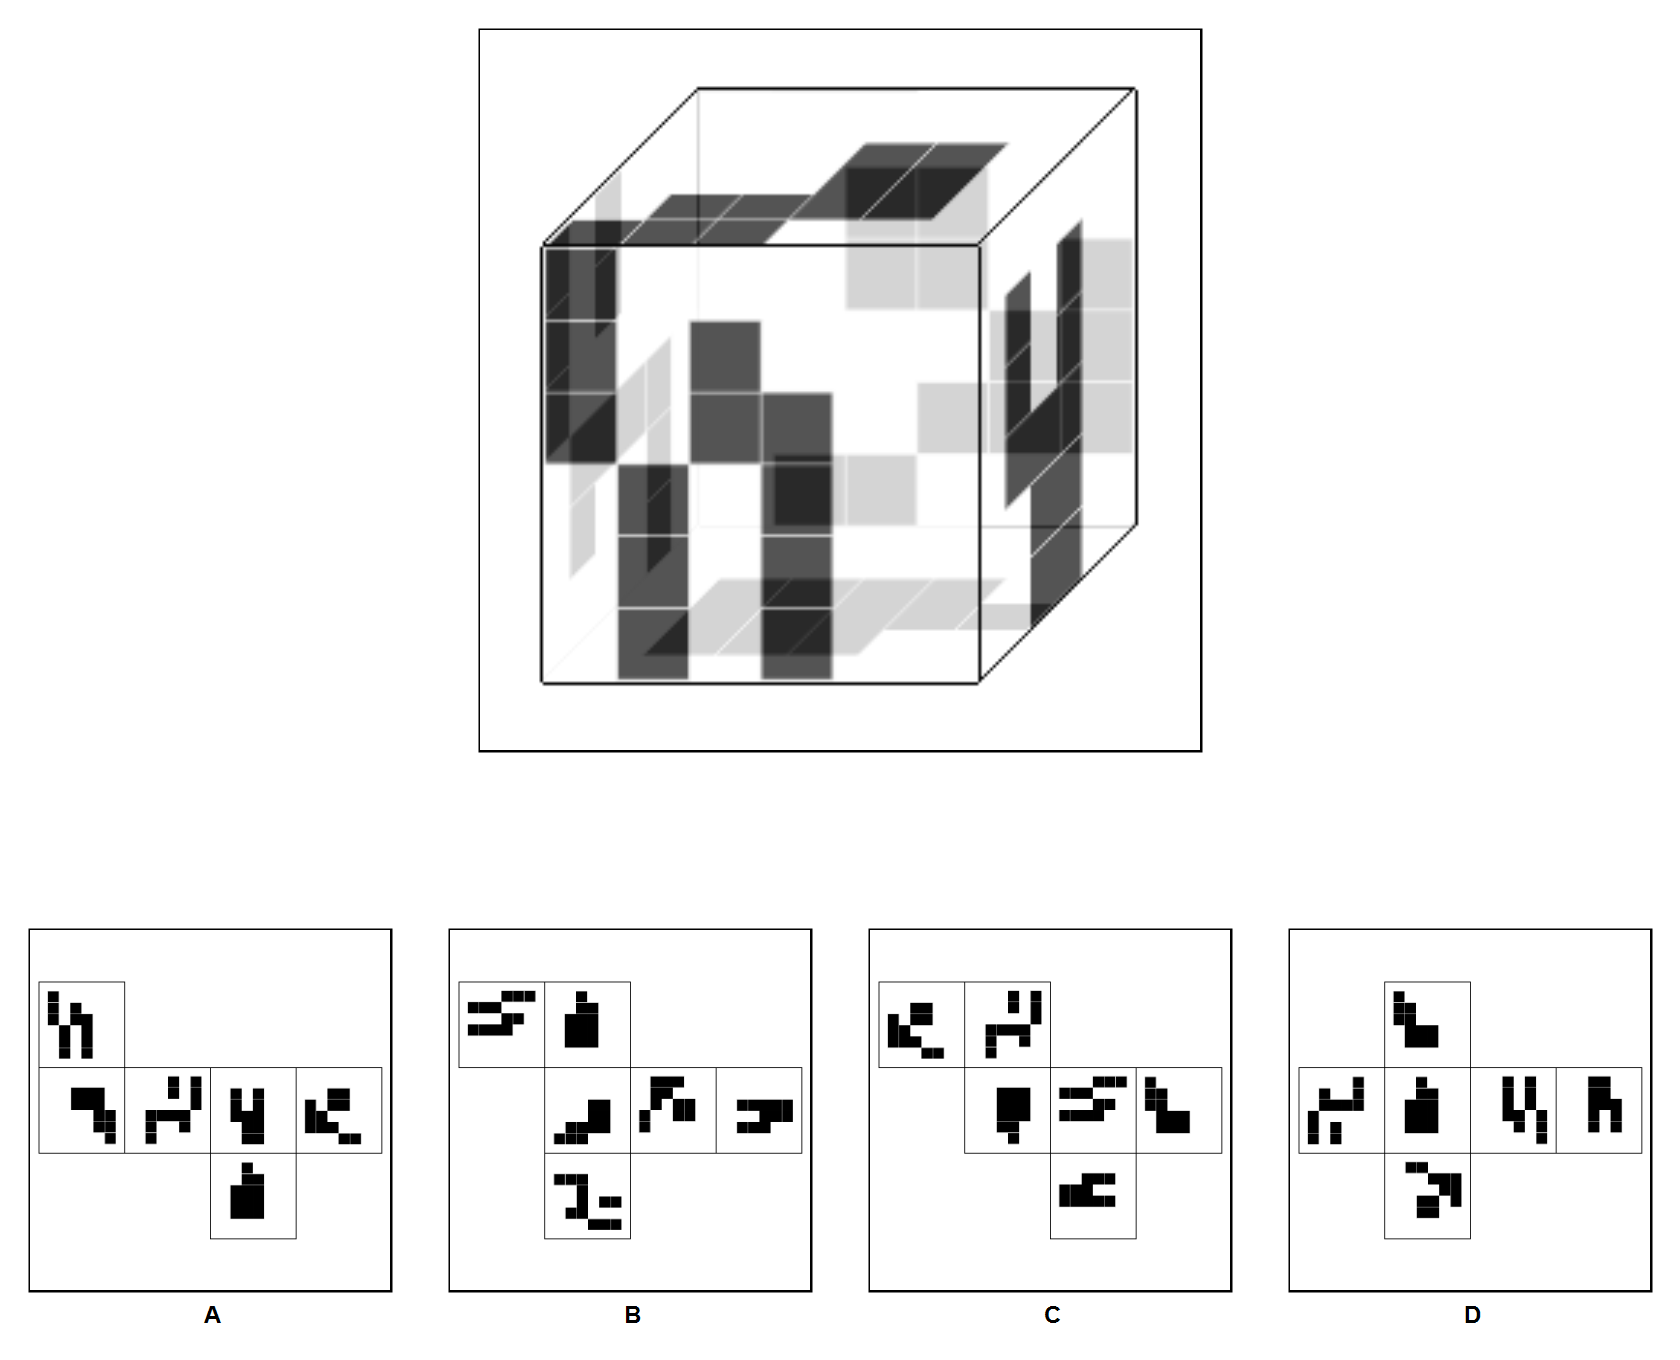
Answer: C